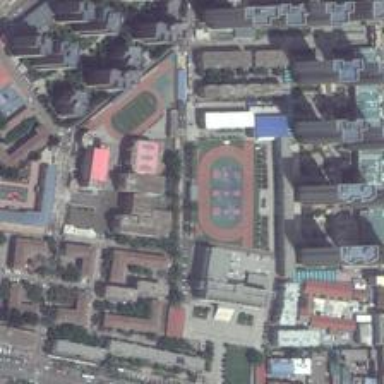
Several courts are surrounded by tall buildings nearby .